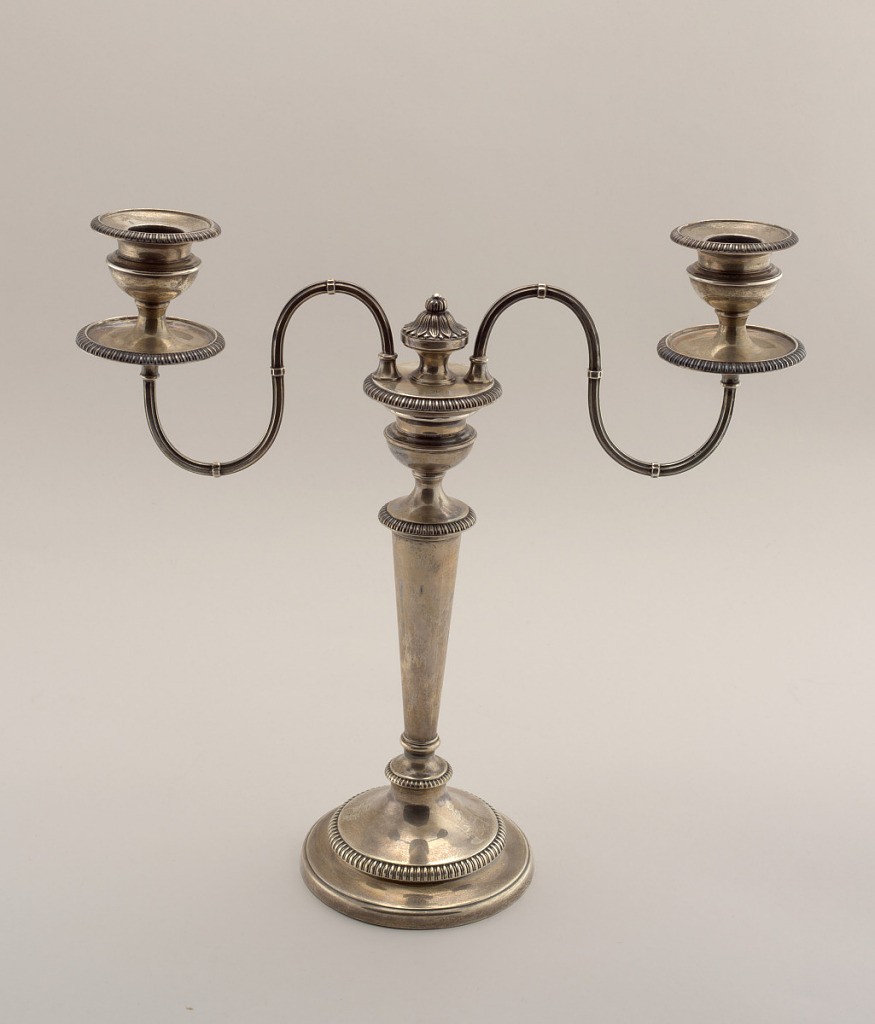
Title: Two-Armed Candelabra
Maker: George Eadon & Company, Sheffield, England
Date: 1817
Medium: silver, wood
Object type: candelabra
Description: Each candelabrum with circular base (wood filled) with step moldings and gadrooned shoulder below socket; urn-shaped socket with candle nozzle, into which paired branches fit; each detachable double branch with "s" curved reeded arms joined to central flange; leaf-applied finial between; each branch with gadrooned wax pans and urn-shaped sockets with detachable gadroon-edged nozzles; each candlestick based engraved with coat of arms and crest (unidentifiable); similar crest on juncture plate of branches.